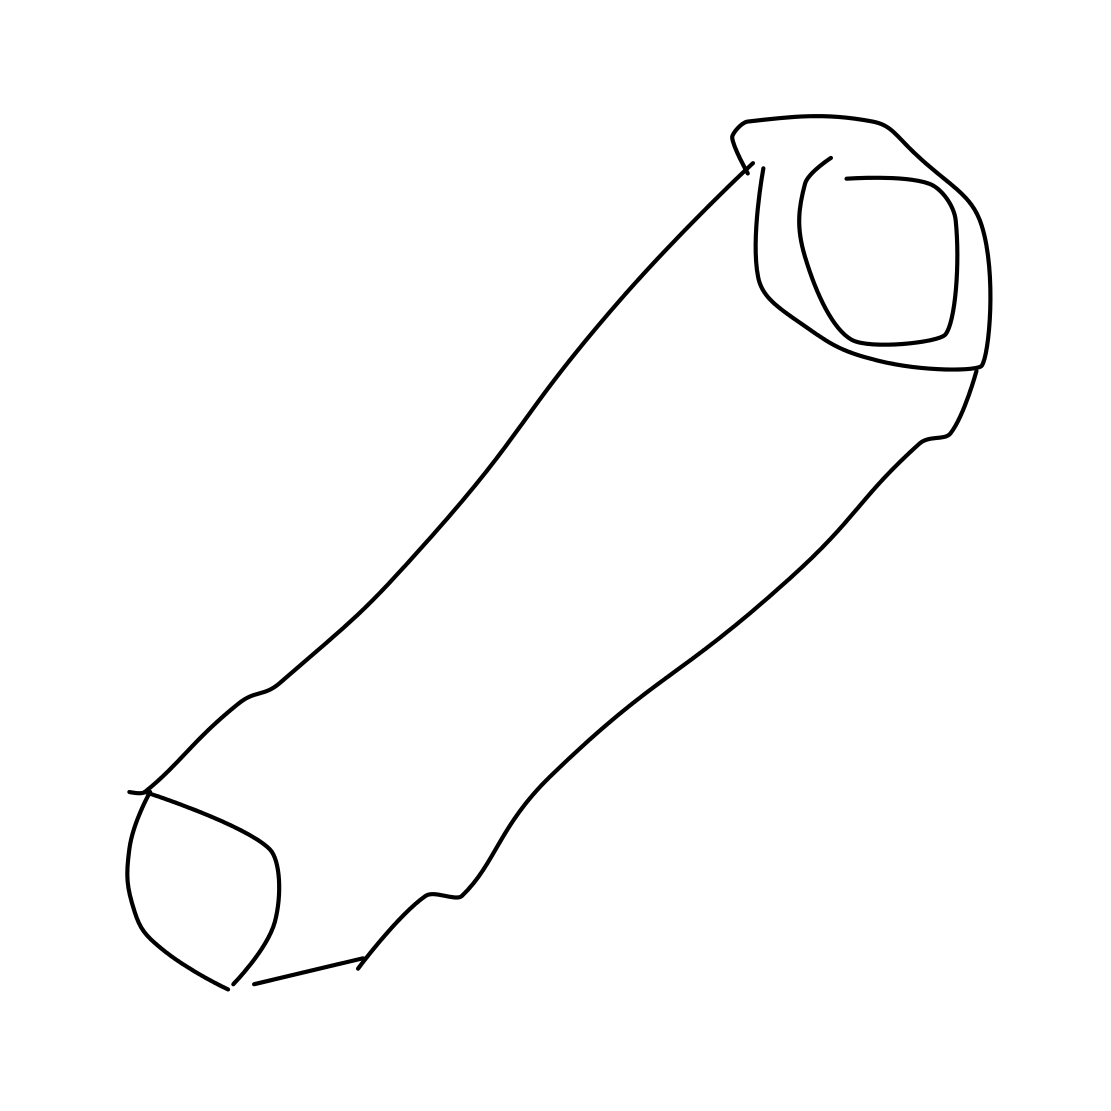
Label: binoculars